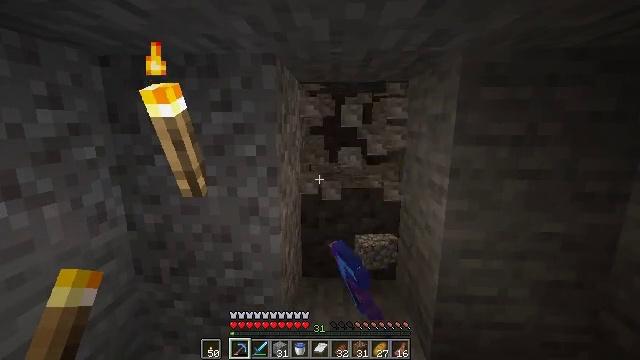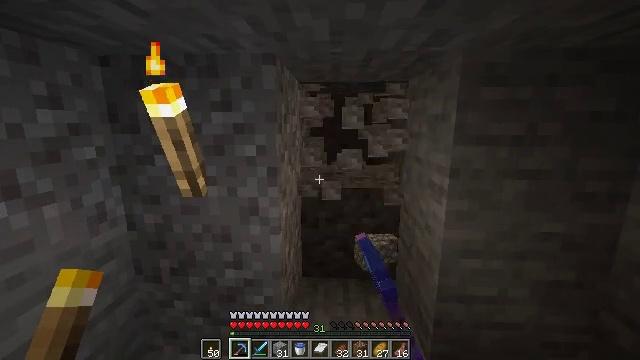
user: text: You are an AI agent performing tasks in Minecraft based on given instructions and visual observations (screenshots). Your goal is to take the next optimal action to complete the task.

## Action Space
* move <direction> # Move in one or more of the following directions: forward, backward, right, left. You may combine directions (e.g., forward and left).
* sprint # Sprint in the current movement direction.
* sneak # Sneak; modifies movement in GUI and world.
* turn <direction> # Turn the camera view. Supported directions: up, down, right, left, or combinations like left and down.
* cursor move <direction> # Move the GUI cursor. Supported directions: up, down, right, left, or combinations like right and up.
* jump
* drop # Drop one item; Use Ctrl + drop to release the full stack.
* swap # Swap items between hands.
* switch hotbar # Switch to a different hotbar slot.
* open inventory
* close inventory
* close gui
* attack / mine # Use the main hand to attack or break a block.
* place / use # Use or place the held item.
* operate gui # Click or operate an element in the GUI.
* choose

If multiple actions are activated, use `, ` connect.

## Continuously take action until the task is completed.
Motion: motion action
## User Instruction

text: Collect gravel for your inventory.
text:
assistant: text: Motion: attack / mine
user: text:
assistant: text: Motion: attack / mine